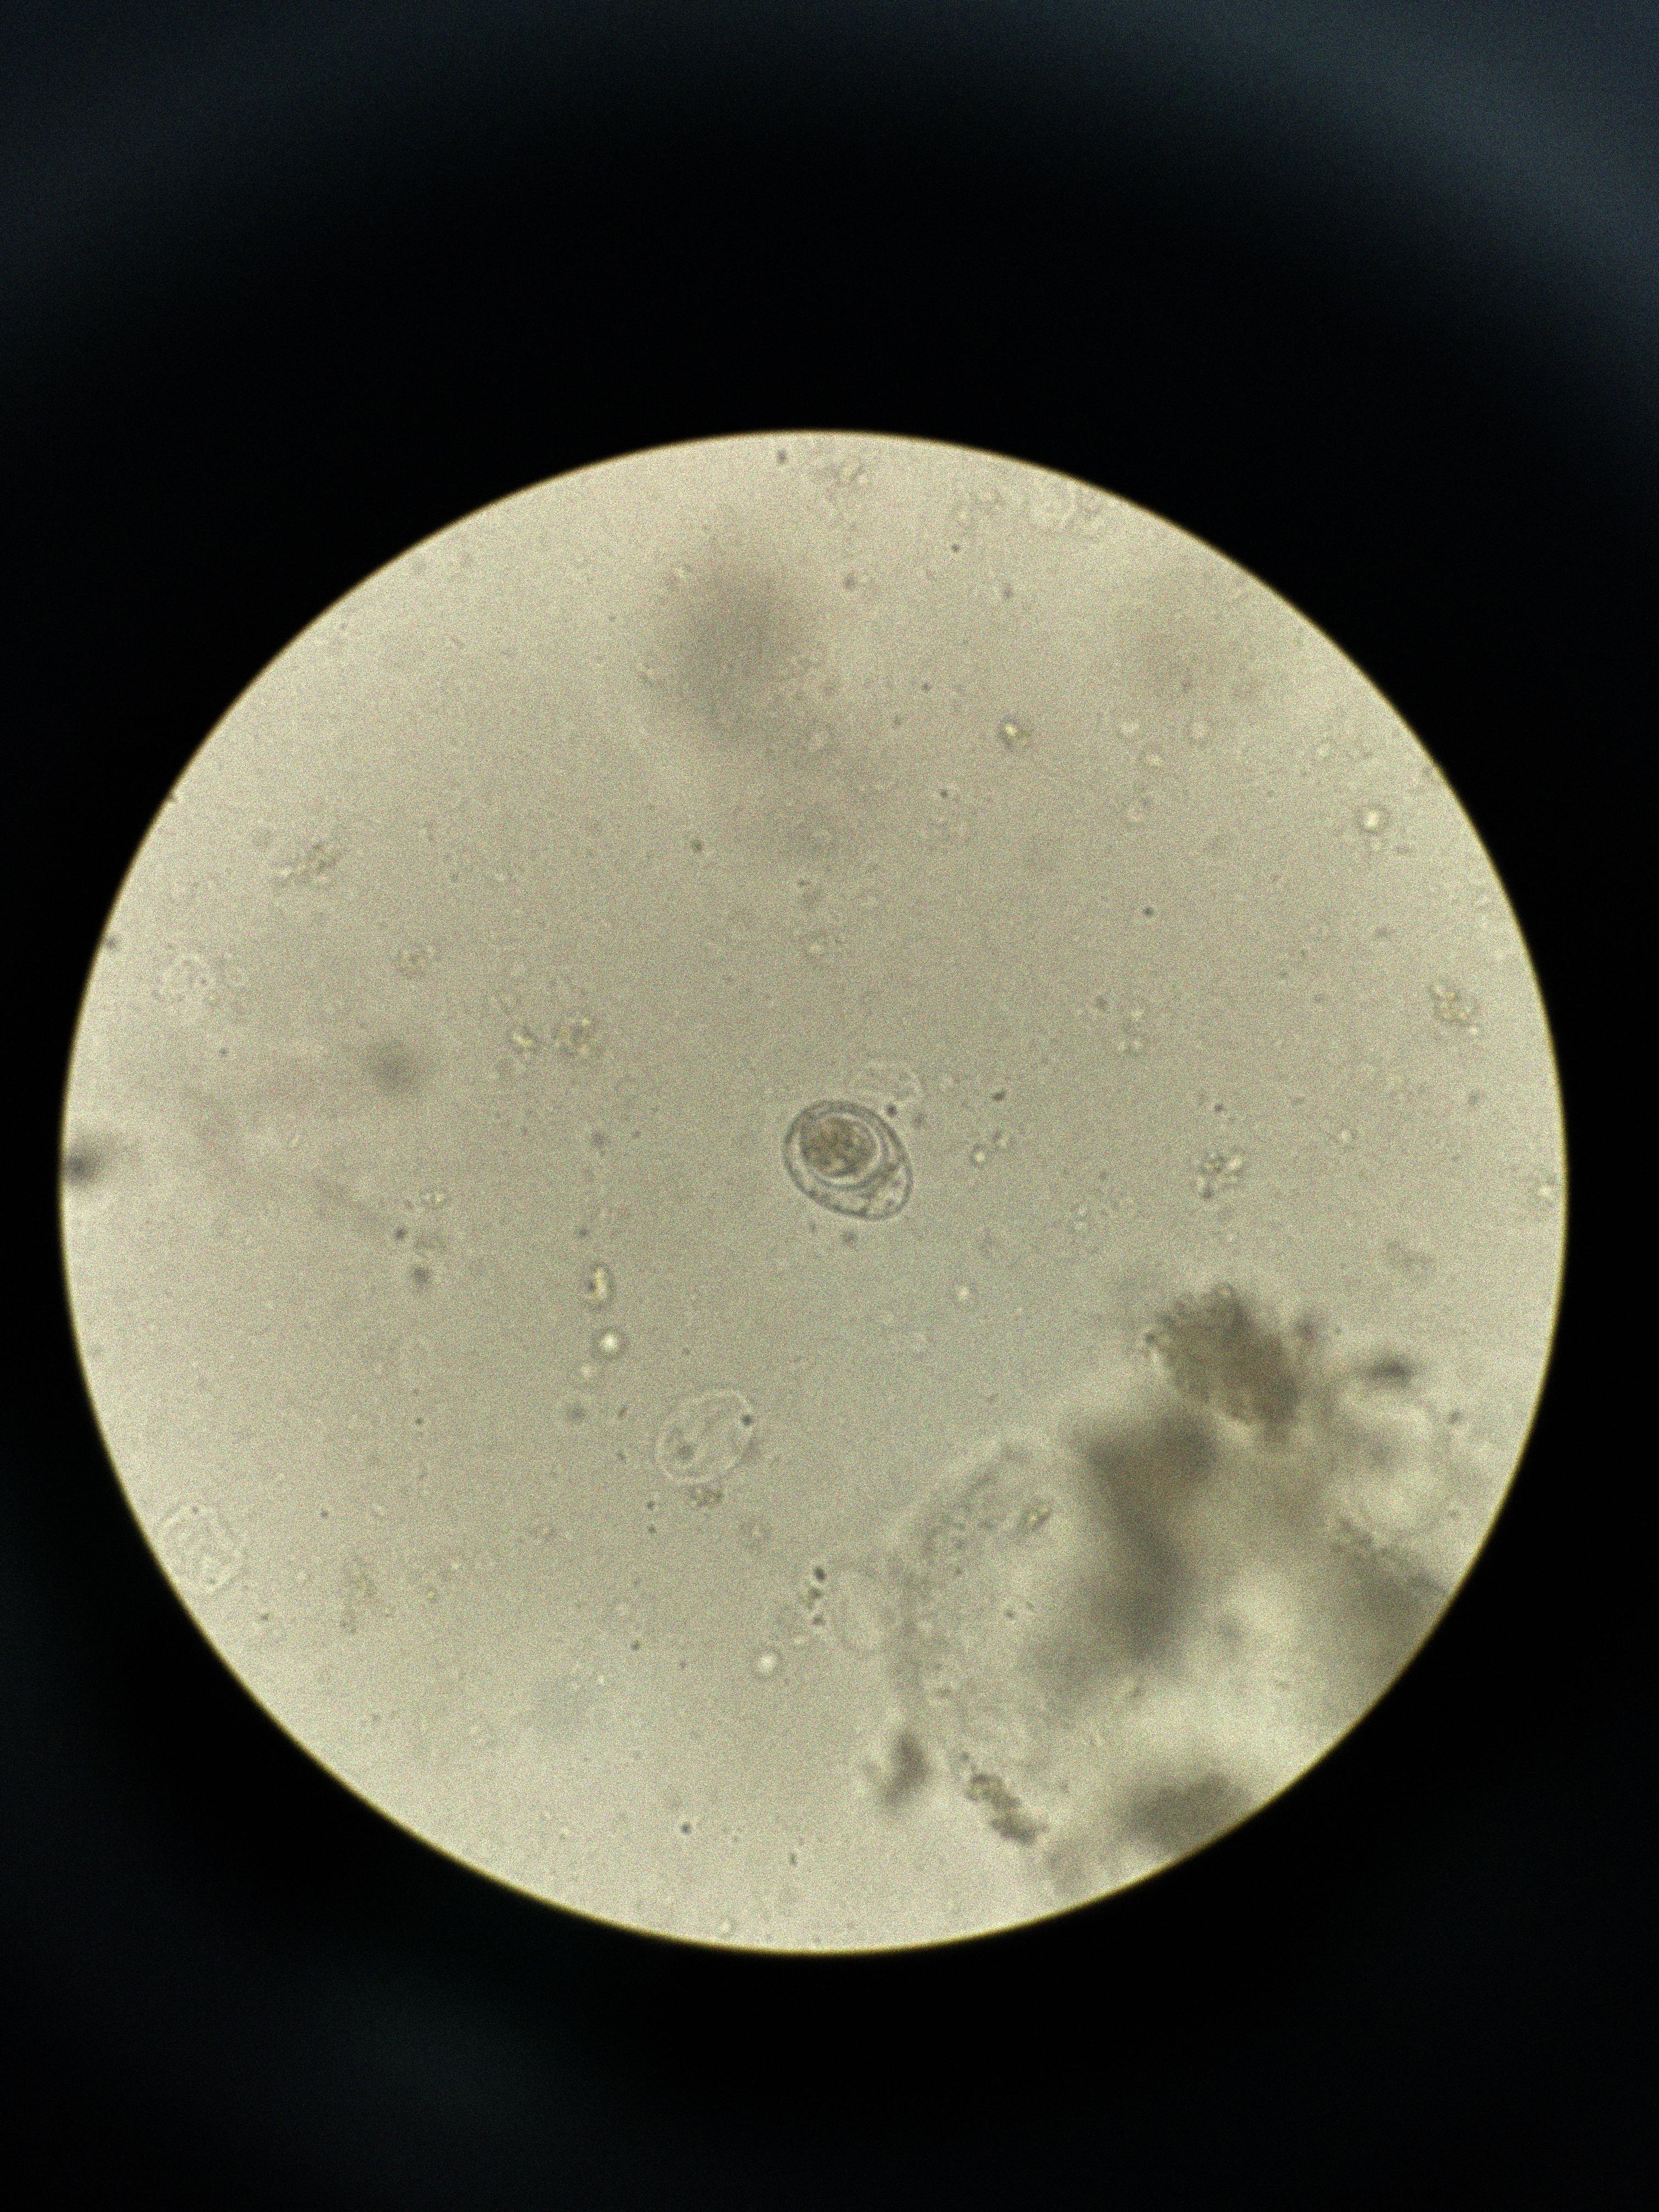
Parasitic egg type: Hymenolepis nana